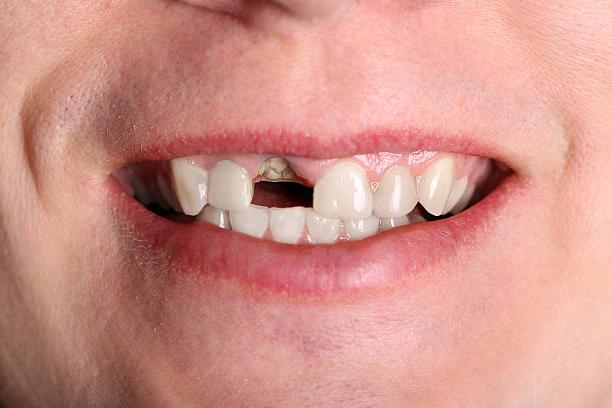
Condition: hypodontia